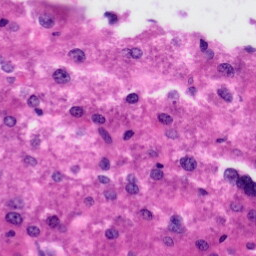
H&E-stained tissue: Liver